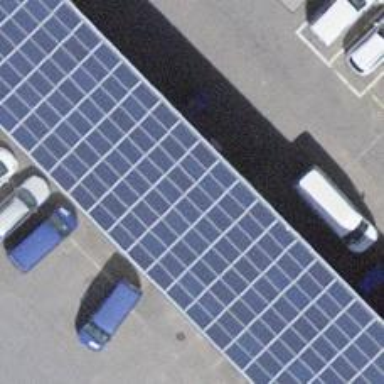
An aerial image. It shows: Solar power generator utilizing photovoltaic technology with solar photovoltaic panels.